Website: home-depot
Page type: billing-address
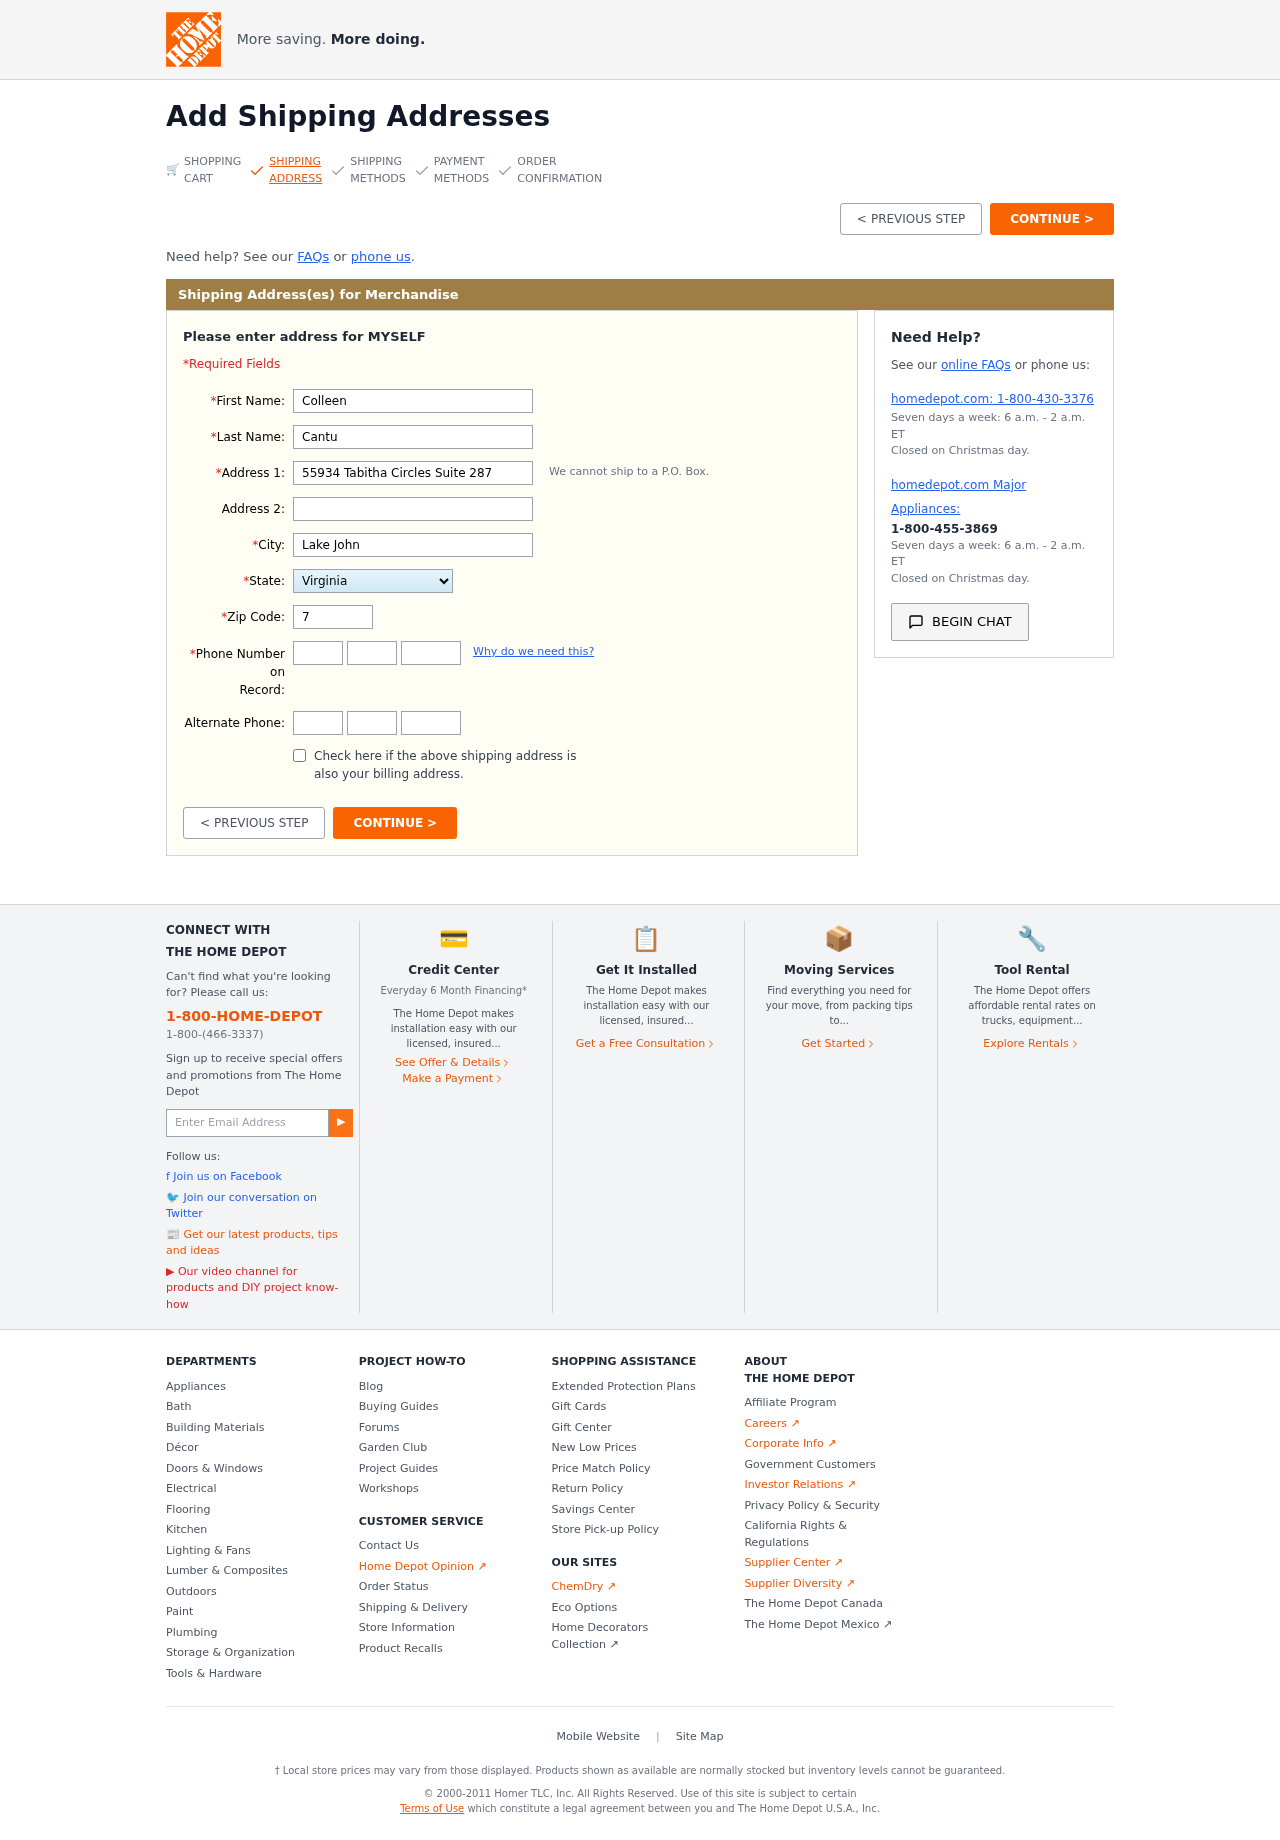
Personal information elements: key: PII_STATE
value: Virginia
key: PII_FIRSTNAME
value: Colleen
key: PII_LASTNAME
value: Cantu
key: PII_STREET
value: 55934 Tabitha Circles Suite 287
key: PII_CITY
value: Lake John
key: PII_POSTCODE
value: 74914
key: PII_PHONE_AREA
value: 709
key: PII_PHONE_PREFIX
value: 626
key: PII_PHONE_LINE
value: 6567